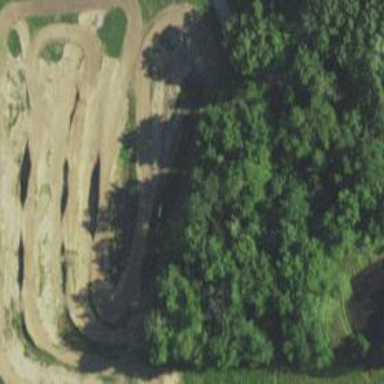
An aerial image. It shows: Raceway for motocross sports on the ground surface. It is track in the leisure land.